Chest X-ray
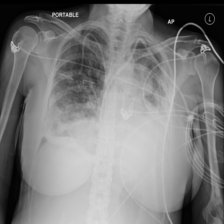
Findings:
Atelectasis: negative
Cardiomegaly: negative
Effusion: positive
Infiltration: positive
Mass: negative
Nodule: negative
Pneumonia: negative
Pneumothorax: positive
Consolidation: negative
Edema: negative
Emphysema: negative
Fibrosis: negative
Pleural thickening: negative
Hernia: negative